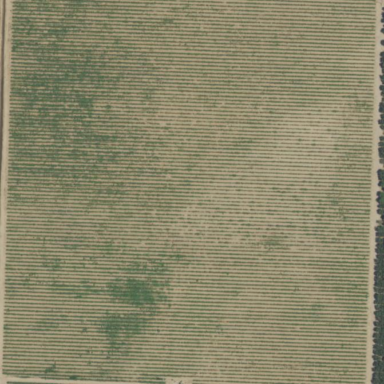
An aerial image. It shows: Beautiful vineyard in the countryside.